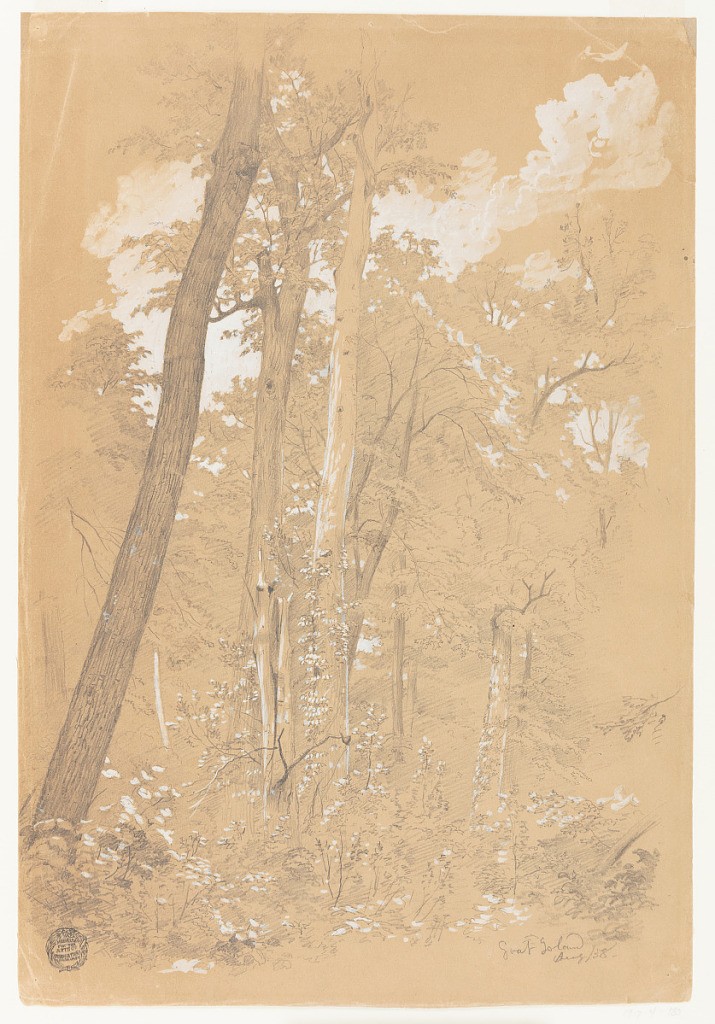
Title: Trees on Goat Island, Niagara River, New York
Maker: Frederic Edwin Church, American, 1826–1900
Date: August 1858
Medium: Graphite and white gouache on light brown wove paper
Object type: Drawing
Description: Landscape and botanical sketch showing a view of thick foliage on Goat Island, in Niagara Falls, New York. At center, the trunks and lower boughs of three tall and prominent deciduous trees serve as the focal point. Other trees are visible at right and in the background. Above, puffy, white clouds are visible through the branches; while below, bushes and other plants form a dense understory.